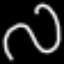
Label: squiggle